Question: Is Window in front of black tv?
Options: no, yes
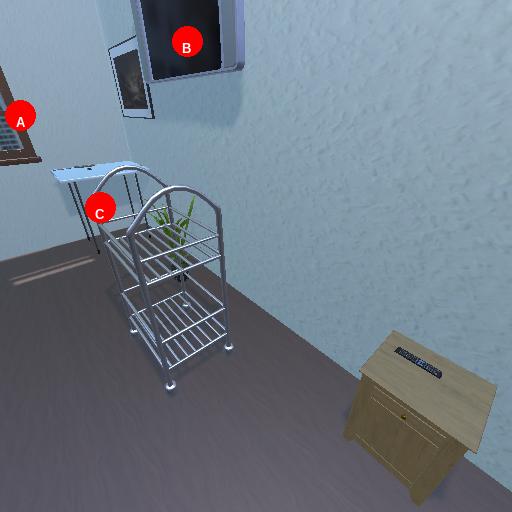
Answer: no